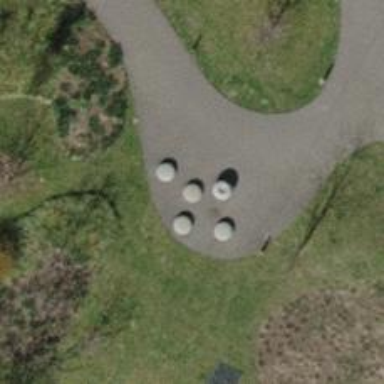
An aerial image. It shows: Bench for seating.